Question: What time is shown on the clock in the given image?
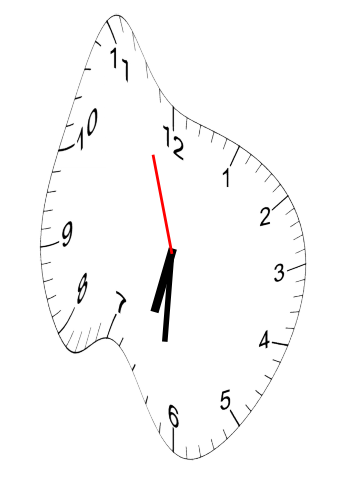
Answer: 06:30:57